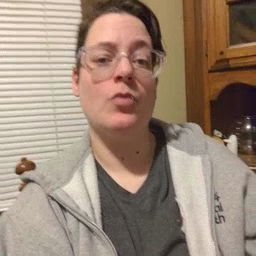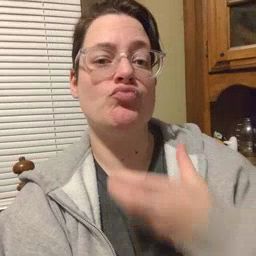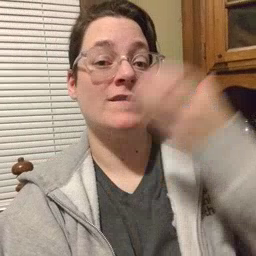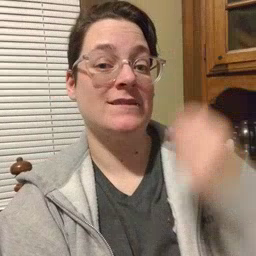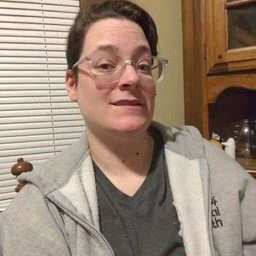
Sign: giraffe